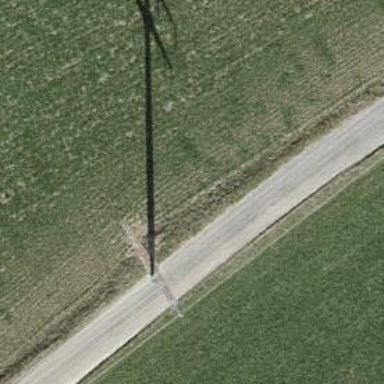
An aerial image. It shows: Power line is depicted.